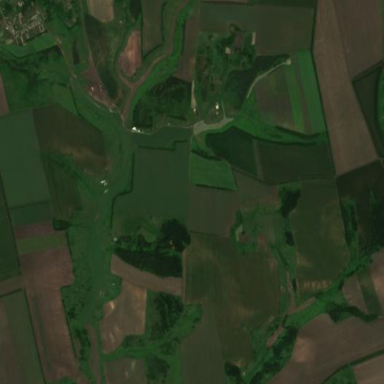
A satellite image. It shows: View of farmland.